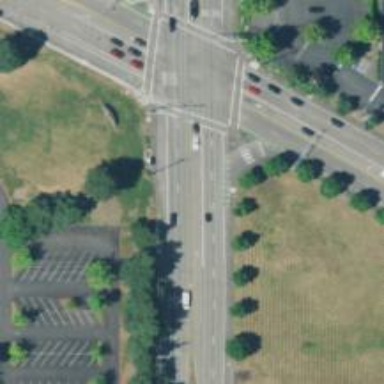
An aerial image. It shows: Marked crossing on footway.